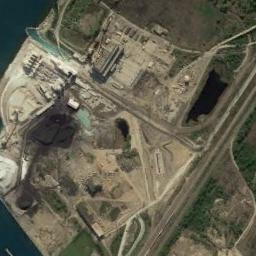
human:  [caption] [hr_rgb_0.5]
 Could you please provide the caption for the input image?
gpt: There are many houses of different shapes and sizes in the industrial zone .

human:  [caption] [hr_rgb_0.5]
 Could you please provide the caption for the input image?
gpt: The industrial area has some workshops, Clearings and a lake .

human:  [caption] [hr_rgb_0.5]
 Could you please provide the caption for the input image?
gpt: There are houses in the industrial area in different colors .

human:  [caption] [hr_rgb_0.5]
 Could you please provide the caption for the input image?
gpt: In an industrial area there are factories, Roads and an open-air powder material yard next to the river .

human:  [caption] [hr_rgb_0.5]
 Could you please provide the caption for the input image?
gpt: There are some empty land and bare lawns on the industrial area .